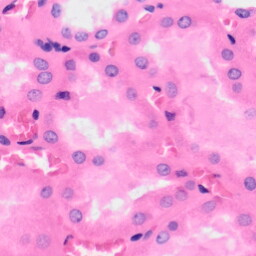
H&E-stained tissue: Kidney